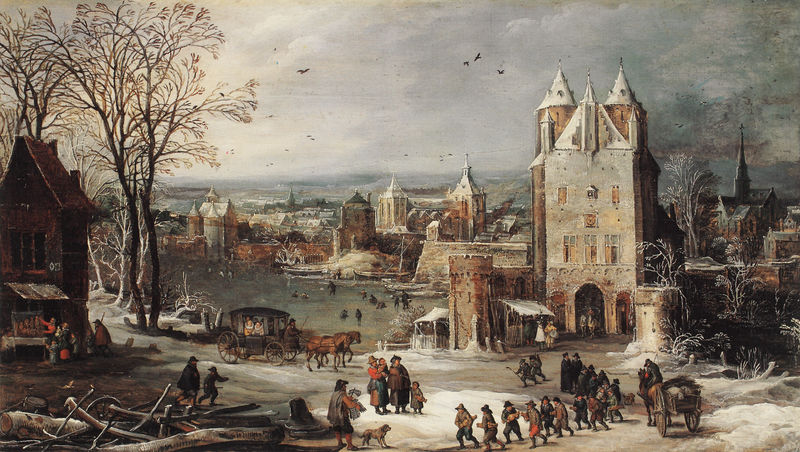
Titel: Braunschweiger Jahreszeitenzyklus
Künstler: Josse de d. J. Momper
Institution: Braunschweig, Herzog Anton Ulrich-Museum
Schlagwörter: baum, gemälde, himmel, wasser, weiß, wolken, bäume, frauen, menschen, see, stadt, fenster, holz, straße, eis, haus, hund, schnee, baumstamm, häuser, kalt, vögel, kirche, kinder, pferd, pferde, turm, schiffe, dorf, mauer, winter, kutsche, markt, treiben, hafen, wagen, tor, gruppen, stadtansicht, verkauf, burg, türme, stadttor, krähen, raben, markise, jaus, gefroren, waren, kutche